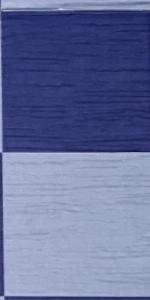
Label: Empty